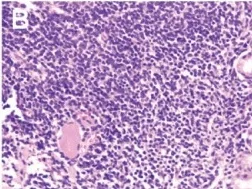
Pathological images in Case 2. : Haematoxylin and eosin staining of a biopsy specimen.
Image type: pathology (h&e)